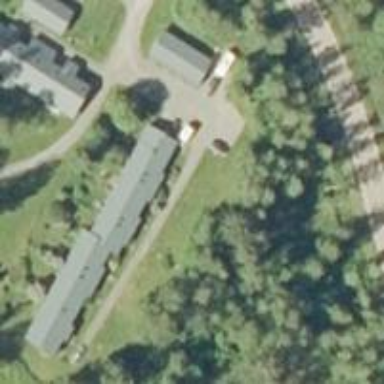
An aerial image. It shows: Terrace building.